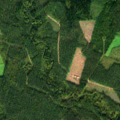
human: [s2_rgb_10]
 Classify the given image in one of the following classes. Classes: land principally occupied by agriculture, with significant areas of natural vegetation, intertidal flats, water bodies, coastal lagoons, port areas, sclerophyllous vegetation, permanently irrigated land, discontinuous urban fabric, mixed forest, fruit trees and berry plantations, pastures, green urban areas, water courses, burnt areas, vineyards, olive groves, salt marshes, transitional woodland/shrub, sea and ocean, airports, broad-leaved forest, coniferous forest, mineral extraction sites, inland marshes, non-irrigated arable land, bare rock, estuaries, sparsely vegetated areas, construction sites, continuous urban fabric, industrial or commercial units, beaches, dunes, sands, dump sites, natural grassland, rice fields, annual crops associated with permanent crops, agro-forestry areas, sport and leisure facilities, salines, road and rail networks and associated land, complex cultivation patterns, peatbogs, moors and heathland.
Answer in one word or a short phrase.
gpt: coniferous forest, mixed forest, transitional woodland/shrub